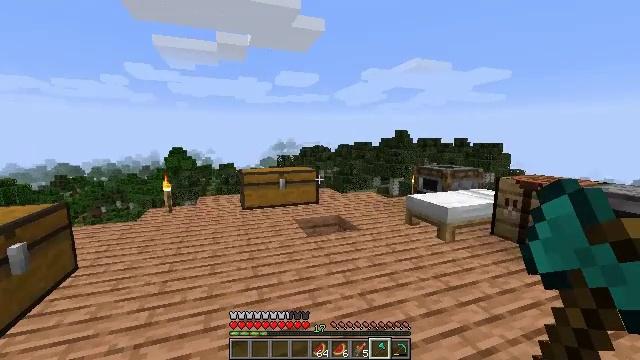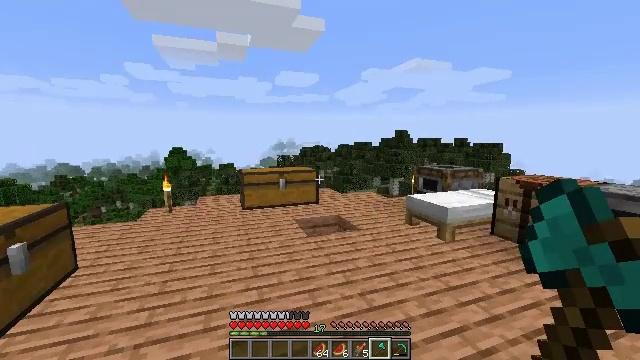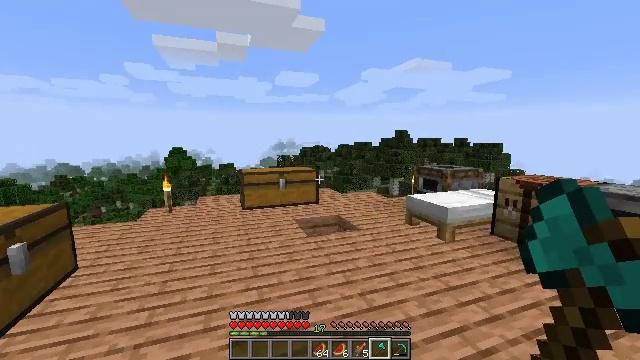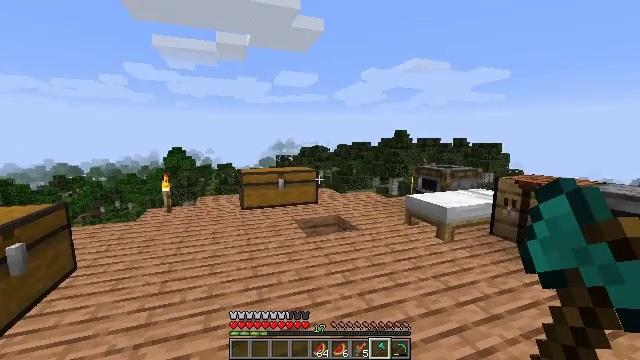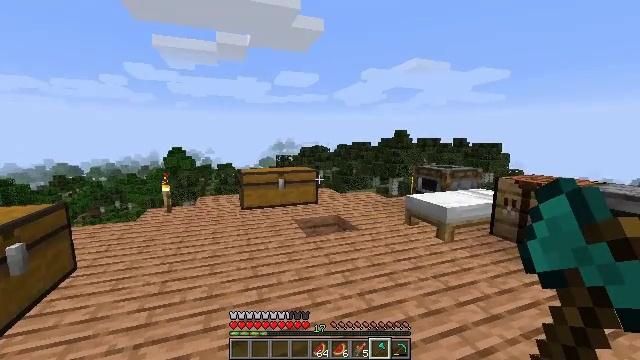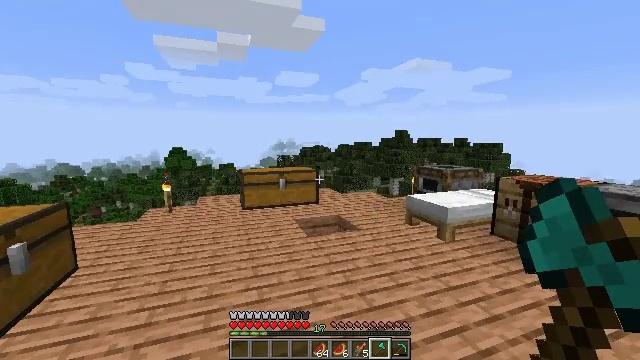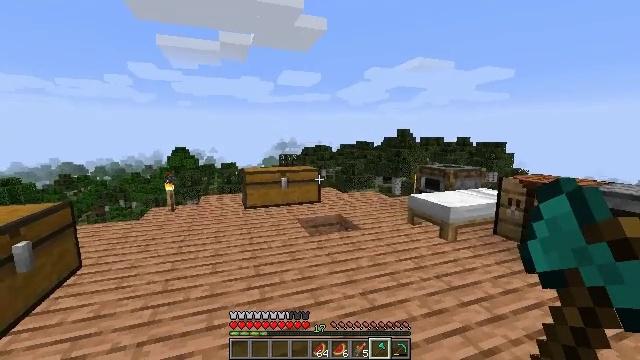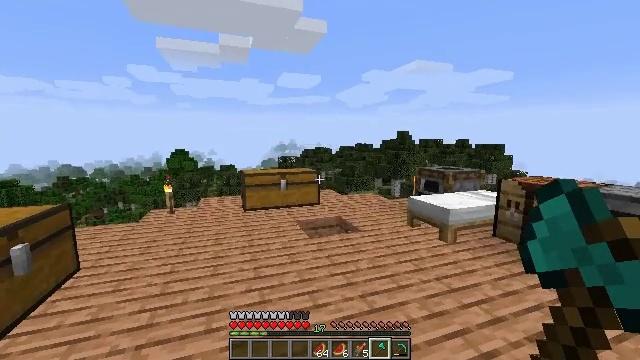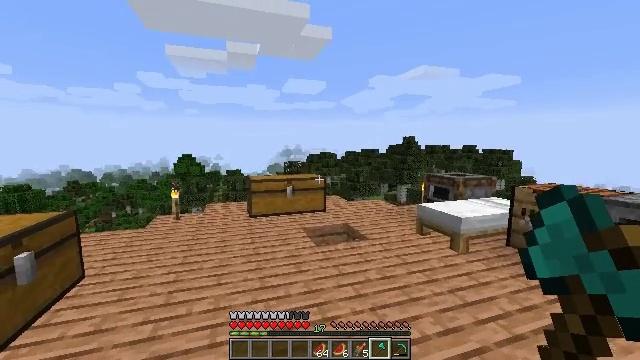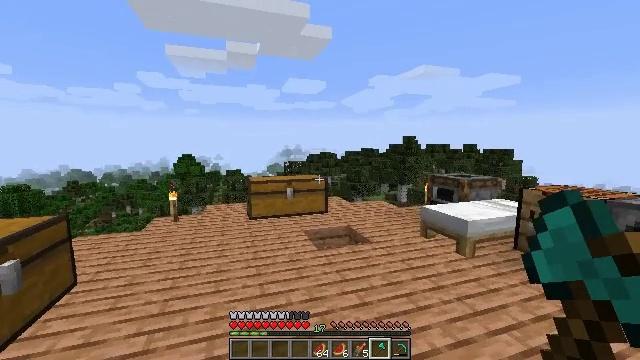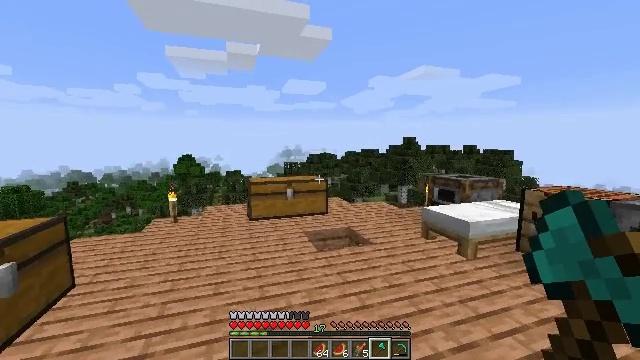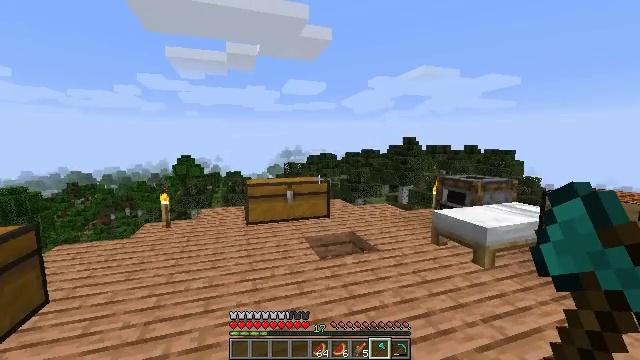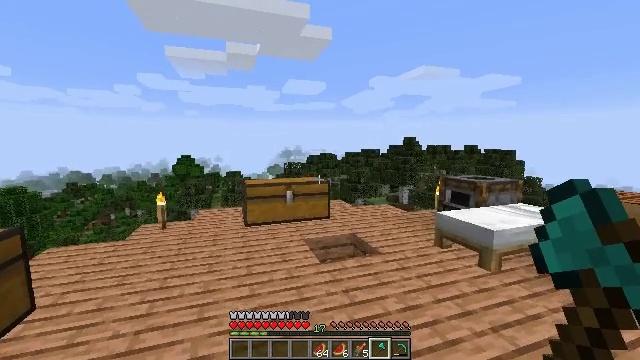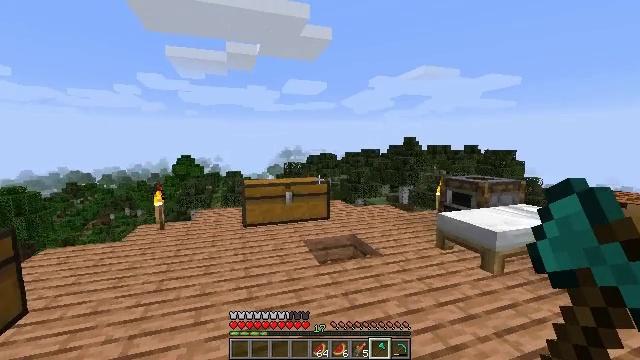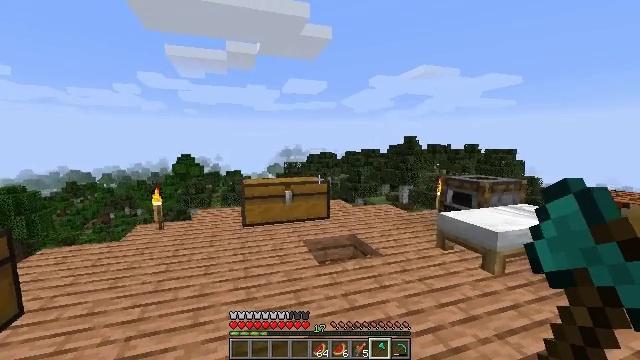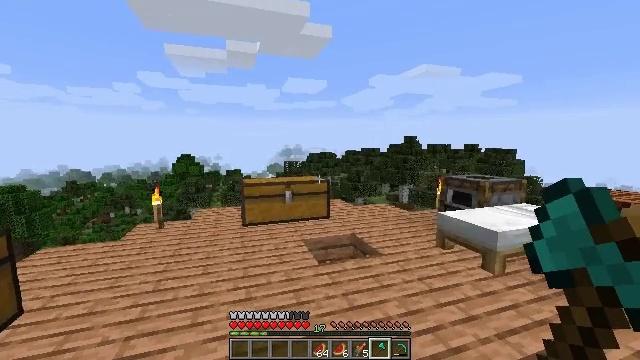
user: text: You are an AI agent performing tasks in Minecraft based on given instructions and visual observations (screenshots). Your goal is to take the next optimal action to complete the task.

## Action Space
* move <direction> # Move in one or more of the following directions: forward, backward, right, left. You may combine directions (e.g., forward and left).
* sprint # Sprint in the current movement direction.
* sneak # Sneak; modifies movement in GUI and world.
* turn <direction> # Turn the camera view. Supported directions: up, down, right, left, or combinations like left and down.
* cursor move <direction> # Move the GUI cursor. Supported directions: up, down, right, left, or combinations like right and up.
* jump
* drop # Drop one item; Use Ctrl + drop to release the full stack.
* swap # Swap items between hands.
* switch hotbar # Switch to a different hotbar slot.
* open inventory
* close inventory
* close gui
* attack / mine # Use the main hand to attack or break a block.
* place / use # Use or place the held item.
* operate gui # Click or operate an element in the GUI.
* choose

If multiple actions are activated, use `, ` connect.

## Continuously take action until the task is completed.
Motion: motion action
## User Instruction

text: Clear the jungle leaves to make way.
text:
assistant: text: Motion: no_op
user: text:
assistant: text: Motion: no_op
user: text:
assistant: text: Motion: no_op
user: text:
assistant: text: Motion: no_op
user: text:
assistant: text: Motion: no_op
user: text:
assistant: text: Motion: no_op
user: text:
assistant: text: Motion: no_op
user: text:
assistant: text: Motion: move forward, turn left and up
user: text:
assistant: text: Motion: move forward
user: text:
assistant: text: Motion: move forward
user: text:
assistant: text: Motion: move forward
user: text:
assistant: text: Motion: no_op
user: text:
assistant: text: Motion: no_op
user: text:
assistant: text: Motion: no_op
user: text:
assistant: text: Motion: no_op
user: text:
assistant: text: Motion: turn down
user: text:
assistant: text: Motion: turn down
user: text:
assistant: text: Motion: turn down
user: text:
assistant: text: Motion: turn right and down
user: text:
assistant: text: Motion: move forward, turn right and down
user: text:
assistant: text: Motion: move forward, turn down
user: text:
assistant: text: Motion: move forward
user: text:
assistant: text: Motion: move forward
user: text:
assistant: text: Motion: move forward
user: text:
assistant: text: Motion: move forward
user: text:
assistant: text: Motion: no_op
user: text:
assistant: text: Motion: no_op
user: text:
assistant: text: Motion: turn down
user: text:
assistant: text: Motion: turn down
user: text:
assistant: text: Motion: move forward